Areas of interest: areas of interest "Agricultural and Sideline Products Market"
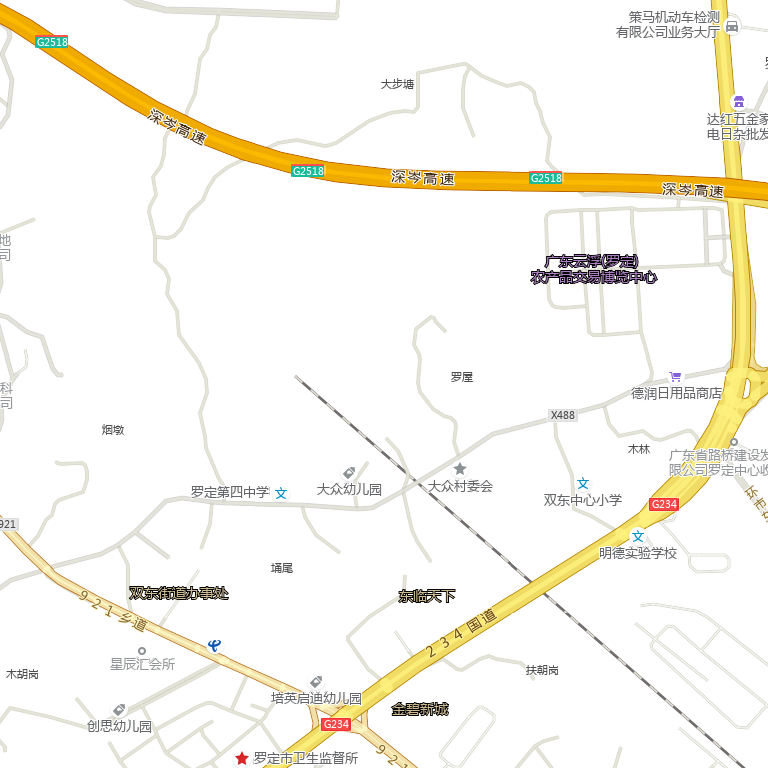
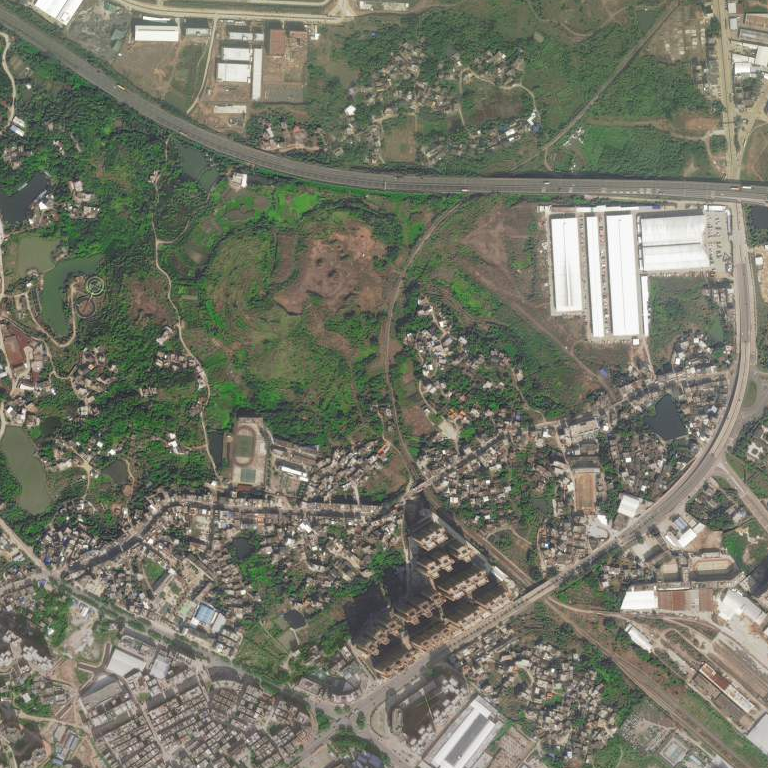